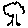
Label: tree